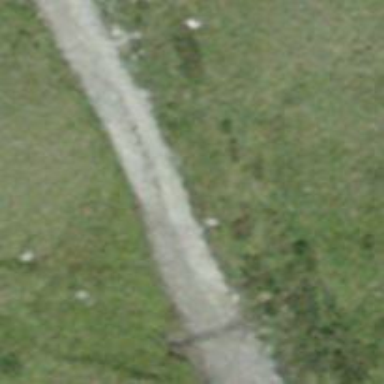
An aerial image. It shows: Track with grade 2 tracktype.